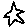
Label: star